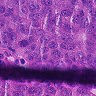
Metastatic tissue present: yes